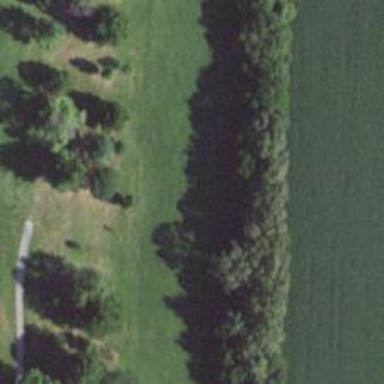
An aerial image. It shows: View of golf hole.